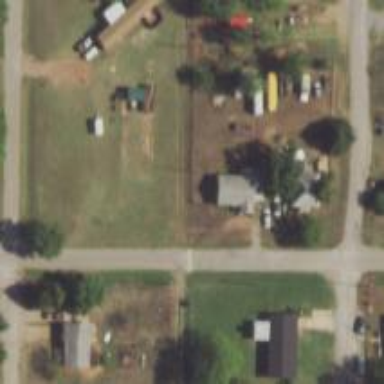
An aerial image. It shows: Alley classified as service road.